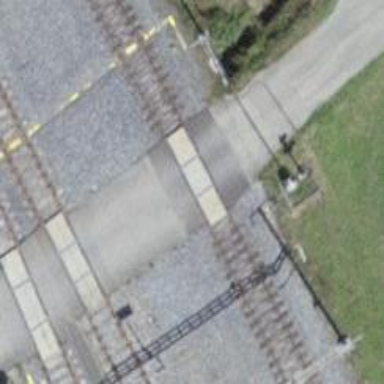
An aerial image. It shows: Level crossing along the railway.